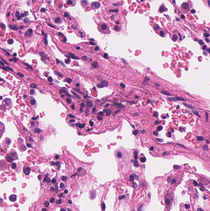
Tumor epithelial tissue: no
Tumor-associated stroma tissue: no
Normal tissue: yes